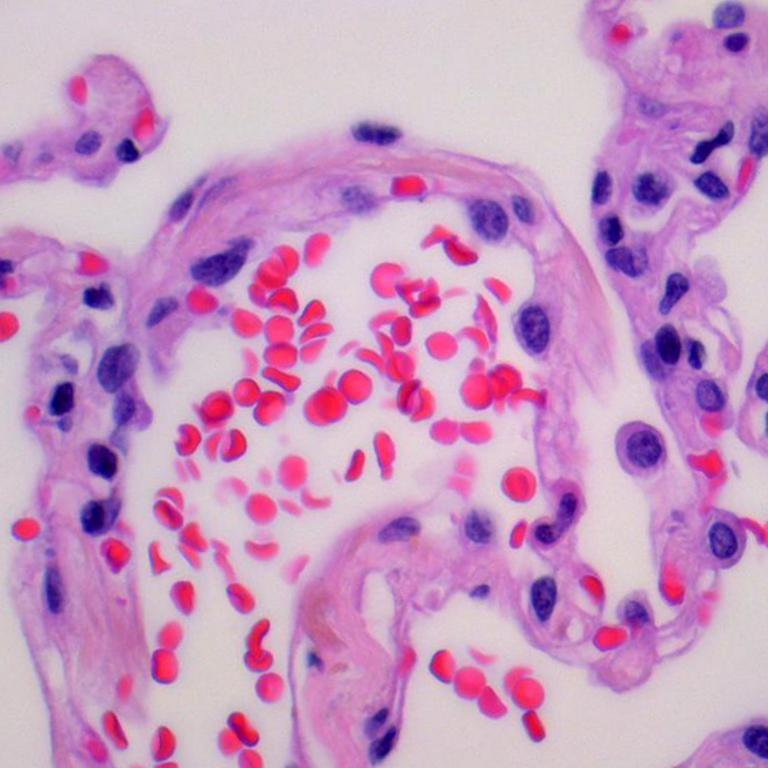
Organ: lung
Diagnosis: benign